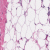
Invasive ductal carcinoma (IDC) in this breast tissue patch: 0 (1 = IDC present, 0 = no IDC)